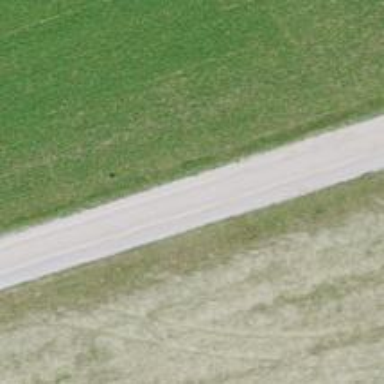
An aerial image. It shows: Gravel track with grade2 quality.